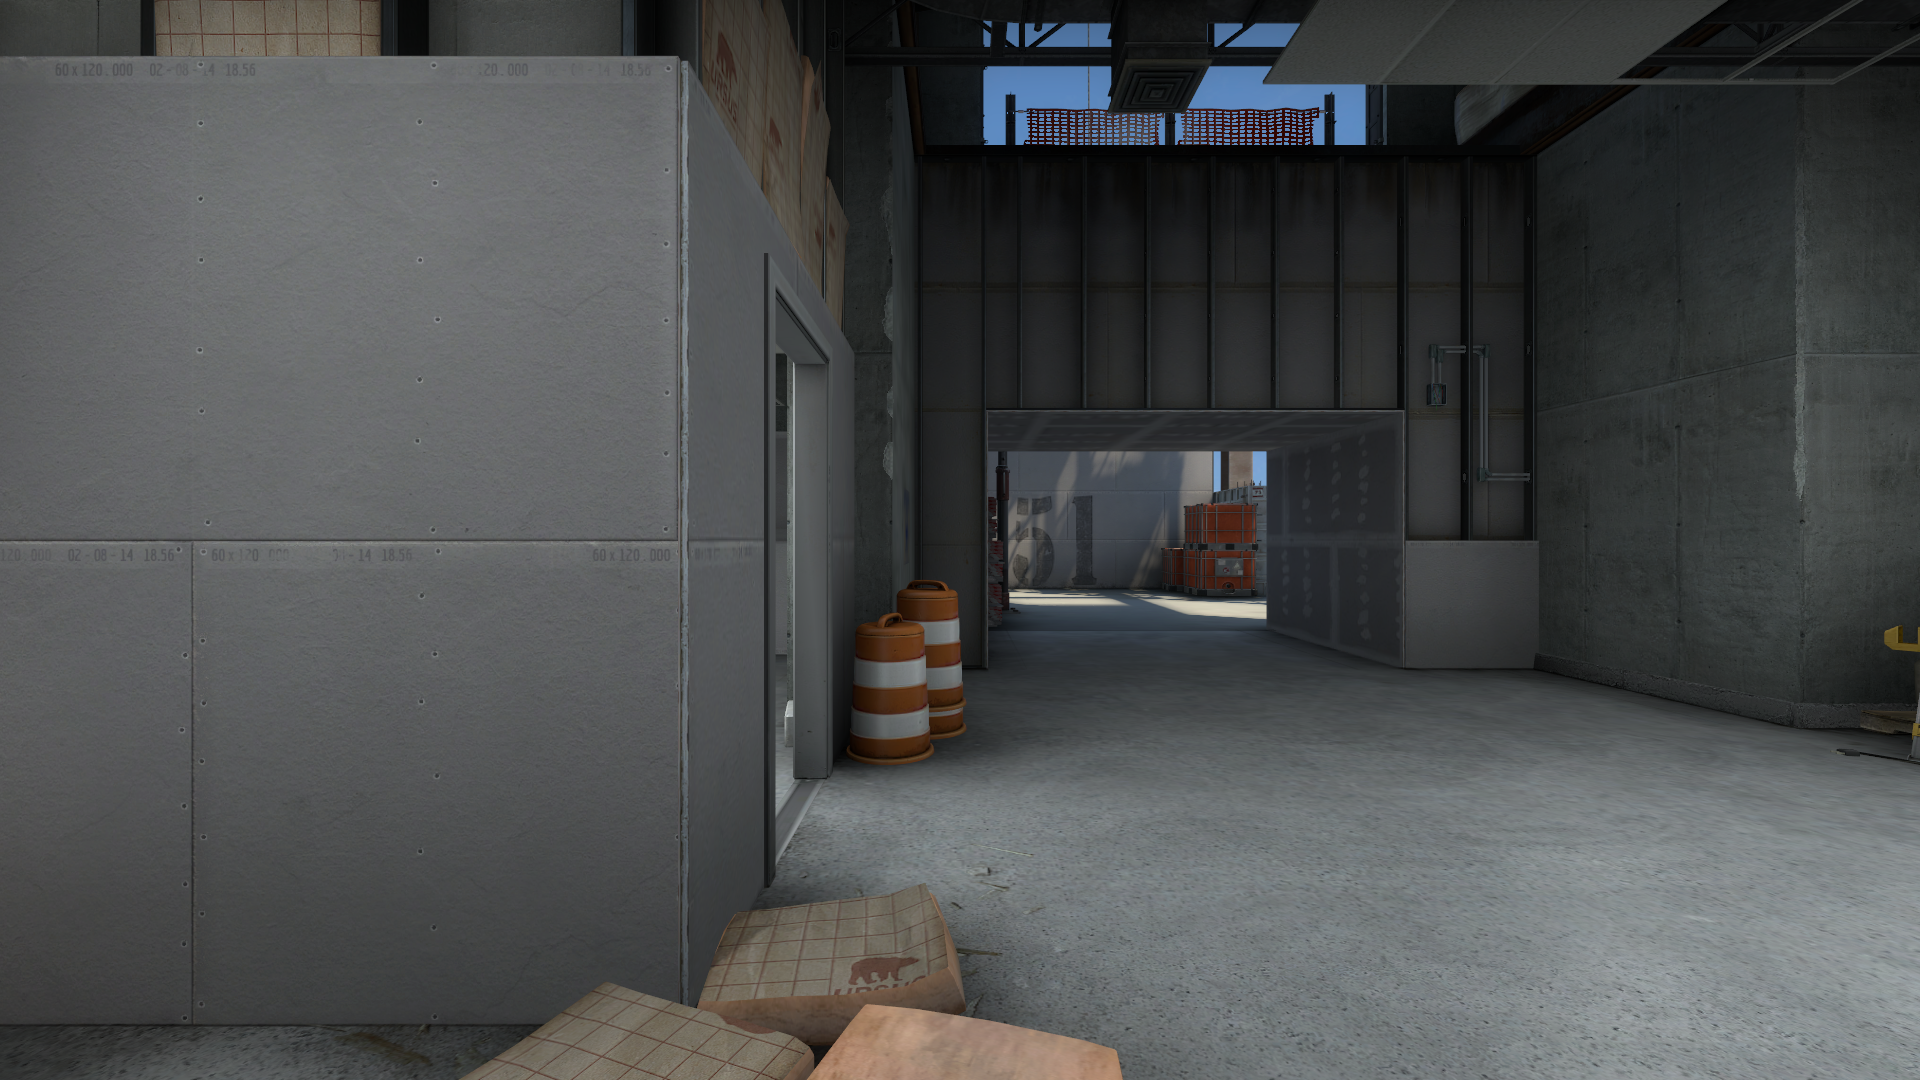
Map: de_vertigo